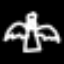
Label: angel